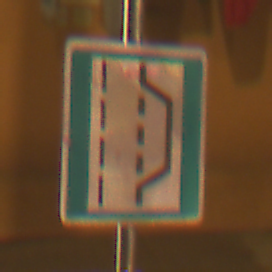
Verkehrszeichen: NothalteUndPannenbucht
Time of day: Night
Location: Outdoor (Urban)
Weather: Clear
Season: NotSpecified
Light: Artificial